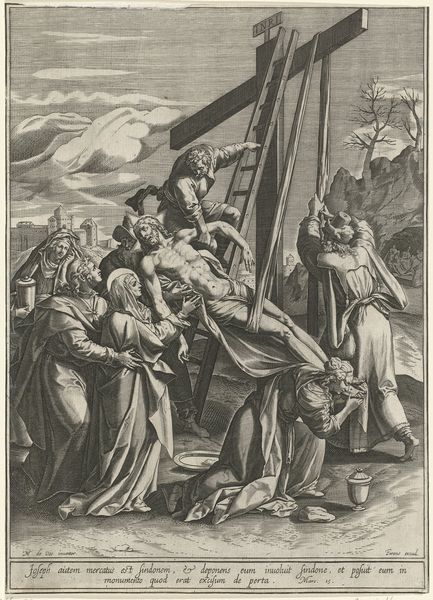
Titel: Kruisafneming
Künstler: Johann (I) Sadeler
Standort: Amsterdam
Institution: Rijksmuseum
Schlagwörter: baum, himmel, wolken, kleid, kleider, tuch, falten, tod, tot, mutter, schrift, berge, fels, leiter, burg, kreuz, festung, schwarzweiss, stich, heiligenschein, christus, jesus, kreuzabnahme, heilige, maria, abnehmen, josef, inri